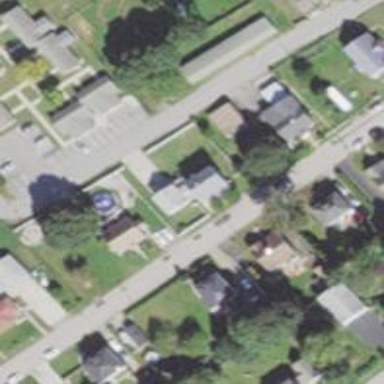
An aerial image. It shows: Residential driveway designated as service road.